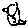
Label: bird